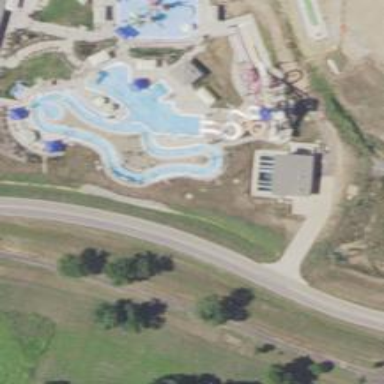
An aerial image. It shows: Water slide attraction.